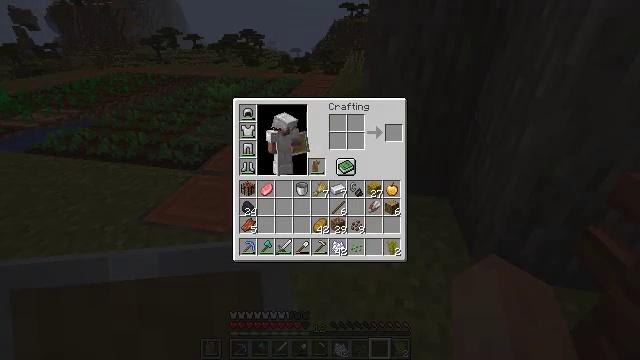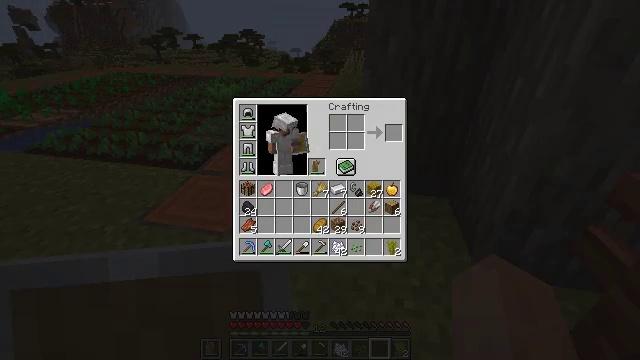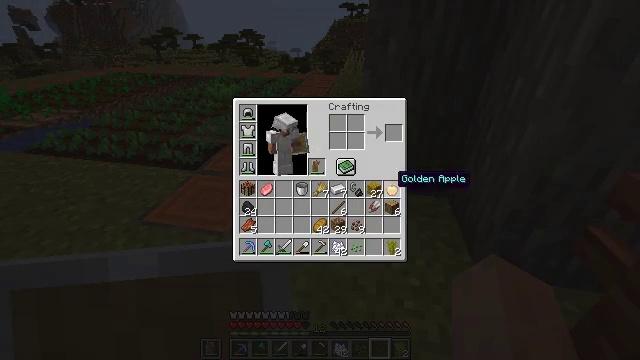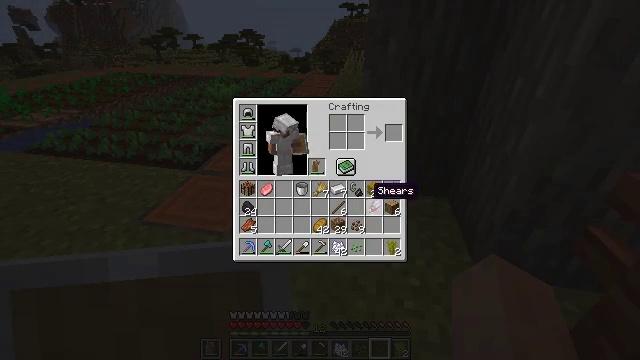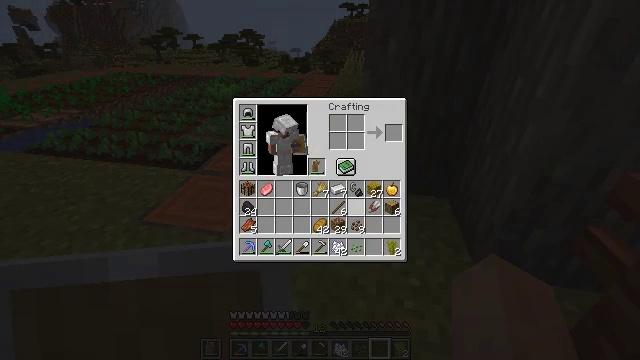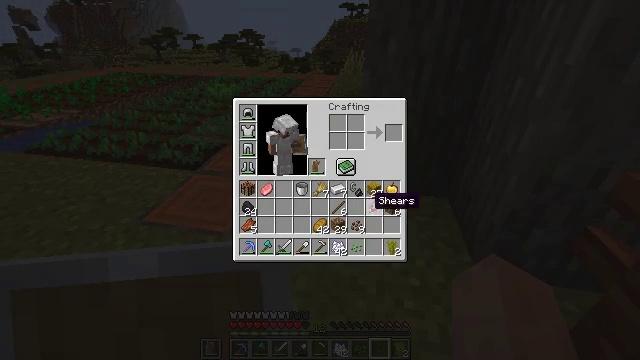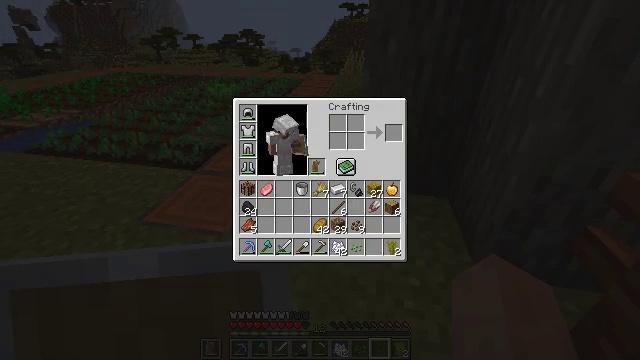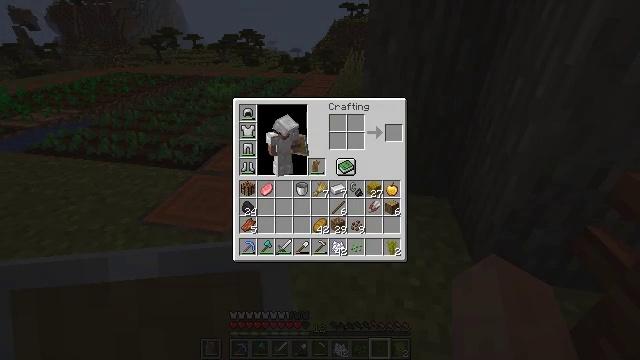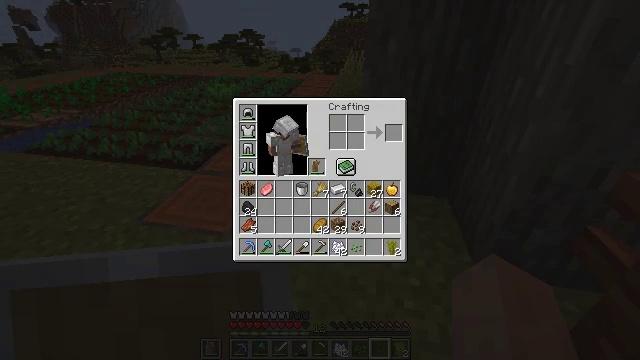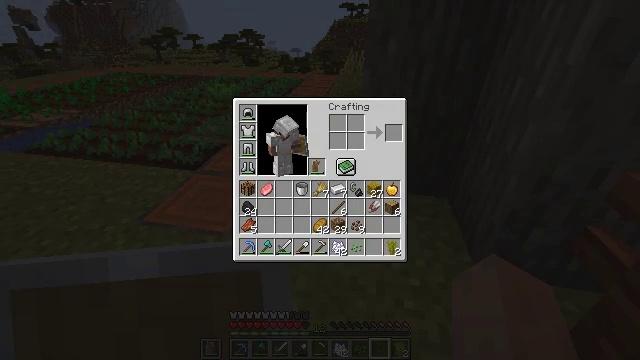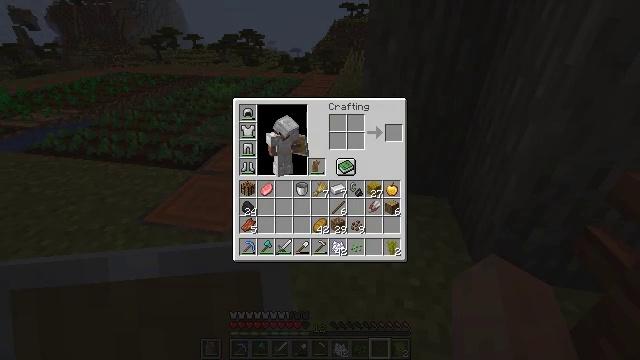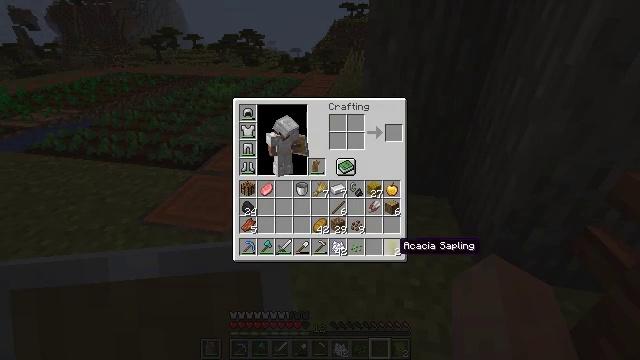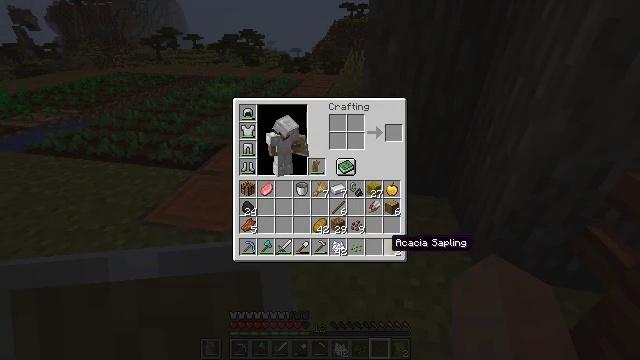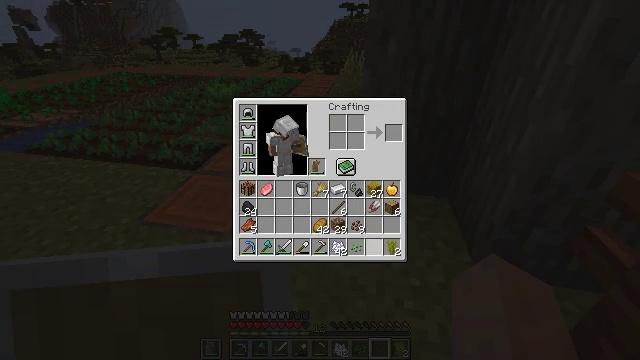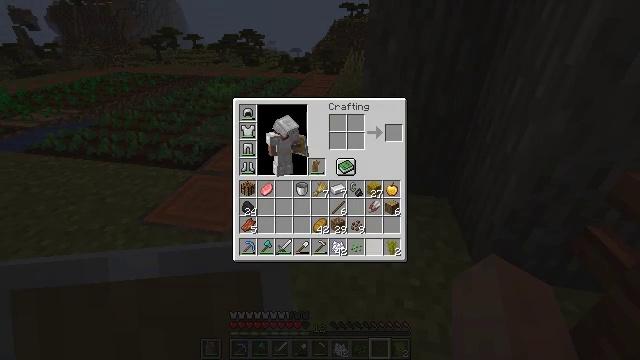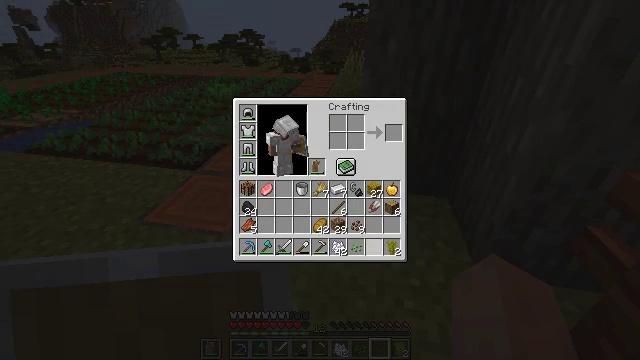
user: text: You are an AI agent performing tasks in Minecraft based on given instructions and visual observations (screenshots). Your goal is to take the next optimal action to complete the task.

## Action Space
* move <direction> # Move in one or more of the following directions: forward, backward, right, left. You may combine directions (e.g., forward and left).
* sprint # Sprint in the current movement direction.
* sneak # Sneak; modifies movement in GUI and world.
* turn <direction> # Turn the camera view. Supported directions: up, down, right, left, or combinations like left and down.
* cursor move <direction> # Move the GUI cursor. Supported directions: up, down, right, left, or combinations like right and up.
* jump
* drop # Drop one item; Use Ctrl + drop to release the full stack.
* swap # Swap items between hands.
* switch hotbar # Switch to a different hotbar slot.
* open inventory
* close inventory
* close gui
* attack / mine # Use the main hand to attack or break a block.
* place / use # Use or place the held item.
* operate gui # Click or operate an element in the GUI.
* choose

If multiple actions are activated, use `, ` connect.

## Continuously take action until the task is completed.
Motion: motion action
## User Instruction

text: Interact with the crafting table to obtain a bucket.
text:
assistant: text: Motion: cursor move left
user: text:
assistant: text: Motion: cursor move left and down
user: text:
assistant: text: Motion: cursor move left and down
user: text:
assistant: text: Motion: no_op
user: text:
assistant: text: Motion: no_op
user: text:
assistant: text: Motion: cursor move right and down
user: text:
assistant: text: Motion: cursor move right and down
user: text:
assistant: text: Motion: no_op
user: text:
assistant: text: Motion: no_op
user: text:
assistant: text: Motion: no_op
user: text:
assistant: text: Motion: cursor move left
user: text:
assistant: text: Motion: cursor move left
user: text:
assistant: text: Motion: cursor move left
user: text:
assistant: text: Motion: no_op
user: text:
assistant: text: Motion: no_op
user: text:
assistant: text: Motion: no_op
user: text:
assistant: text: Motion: no_op
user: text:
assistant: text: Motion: no_op
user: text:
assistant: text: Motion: no_op
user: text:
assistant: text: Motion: no_op
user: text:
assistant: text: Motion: no_op
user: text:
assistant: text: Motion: no_op
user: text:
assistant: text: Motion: no_op
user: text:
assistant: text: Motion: no_op
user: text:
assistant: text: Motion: cursor move right and up
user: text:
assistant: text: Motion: cursor move right and up
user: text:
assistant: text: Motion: cursor move right and up
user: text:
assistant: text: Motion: cursor move right and up
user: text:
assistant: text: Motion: cursor move right
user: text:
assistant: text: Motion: cursor move right